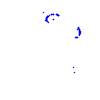
Particle: proton